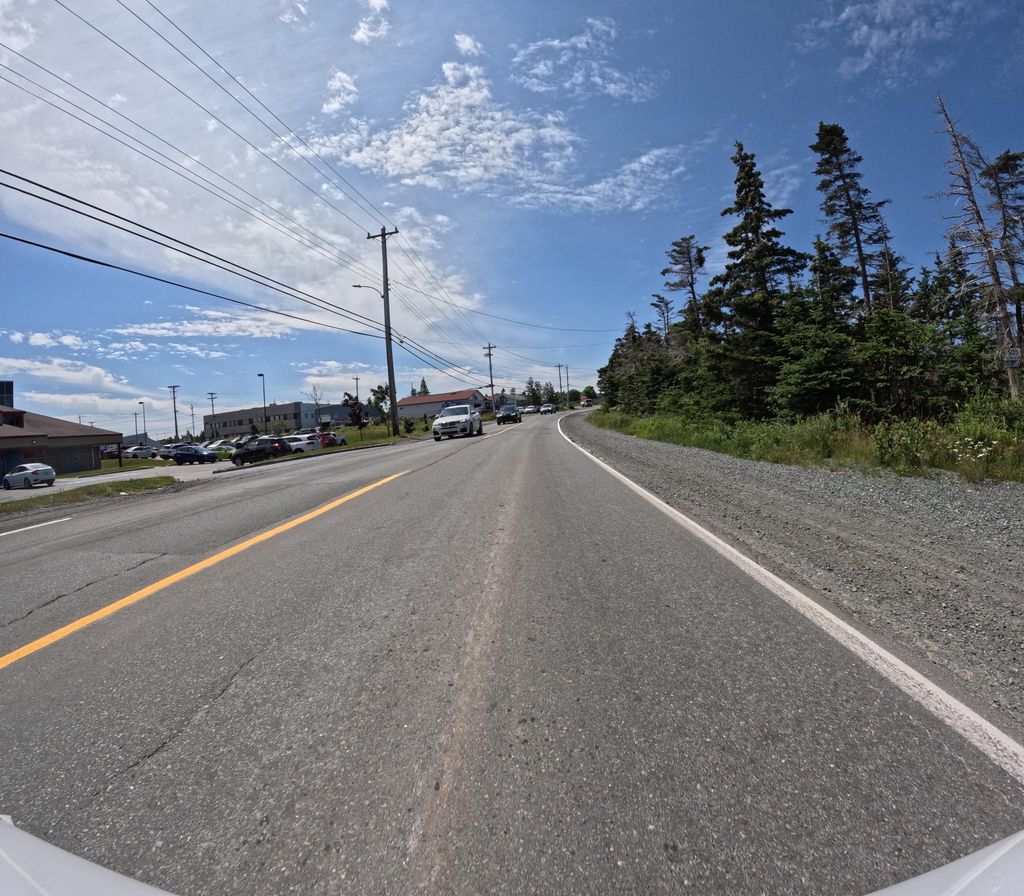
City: st_johns